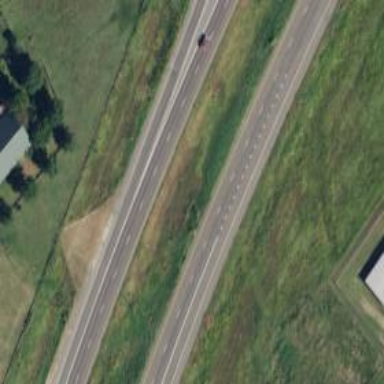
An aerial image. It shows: This image shows trunk highway that functions as expressway.